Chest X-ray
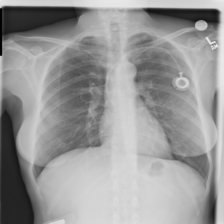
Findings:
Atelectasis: negative
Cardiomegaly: negative
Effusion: negative
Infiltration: negative
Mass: negative
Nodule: negative
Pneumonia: negative
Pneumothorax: negative
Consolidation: negative
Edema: negative
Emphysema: negative
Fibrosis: negative
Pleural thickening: negative
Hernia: negative